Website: bh-photo
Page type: order-tracking
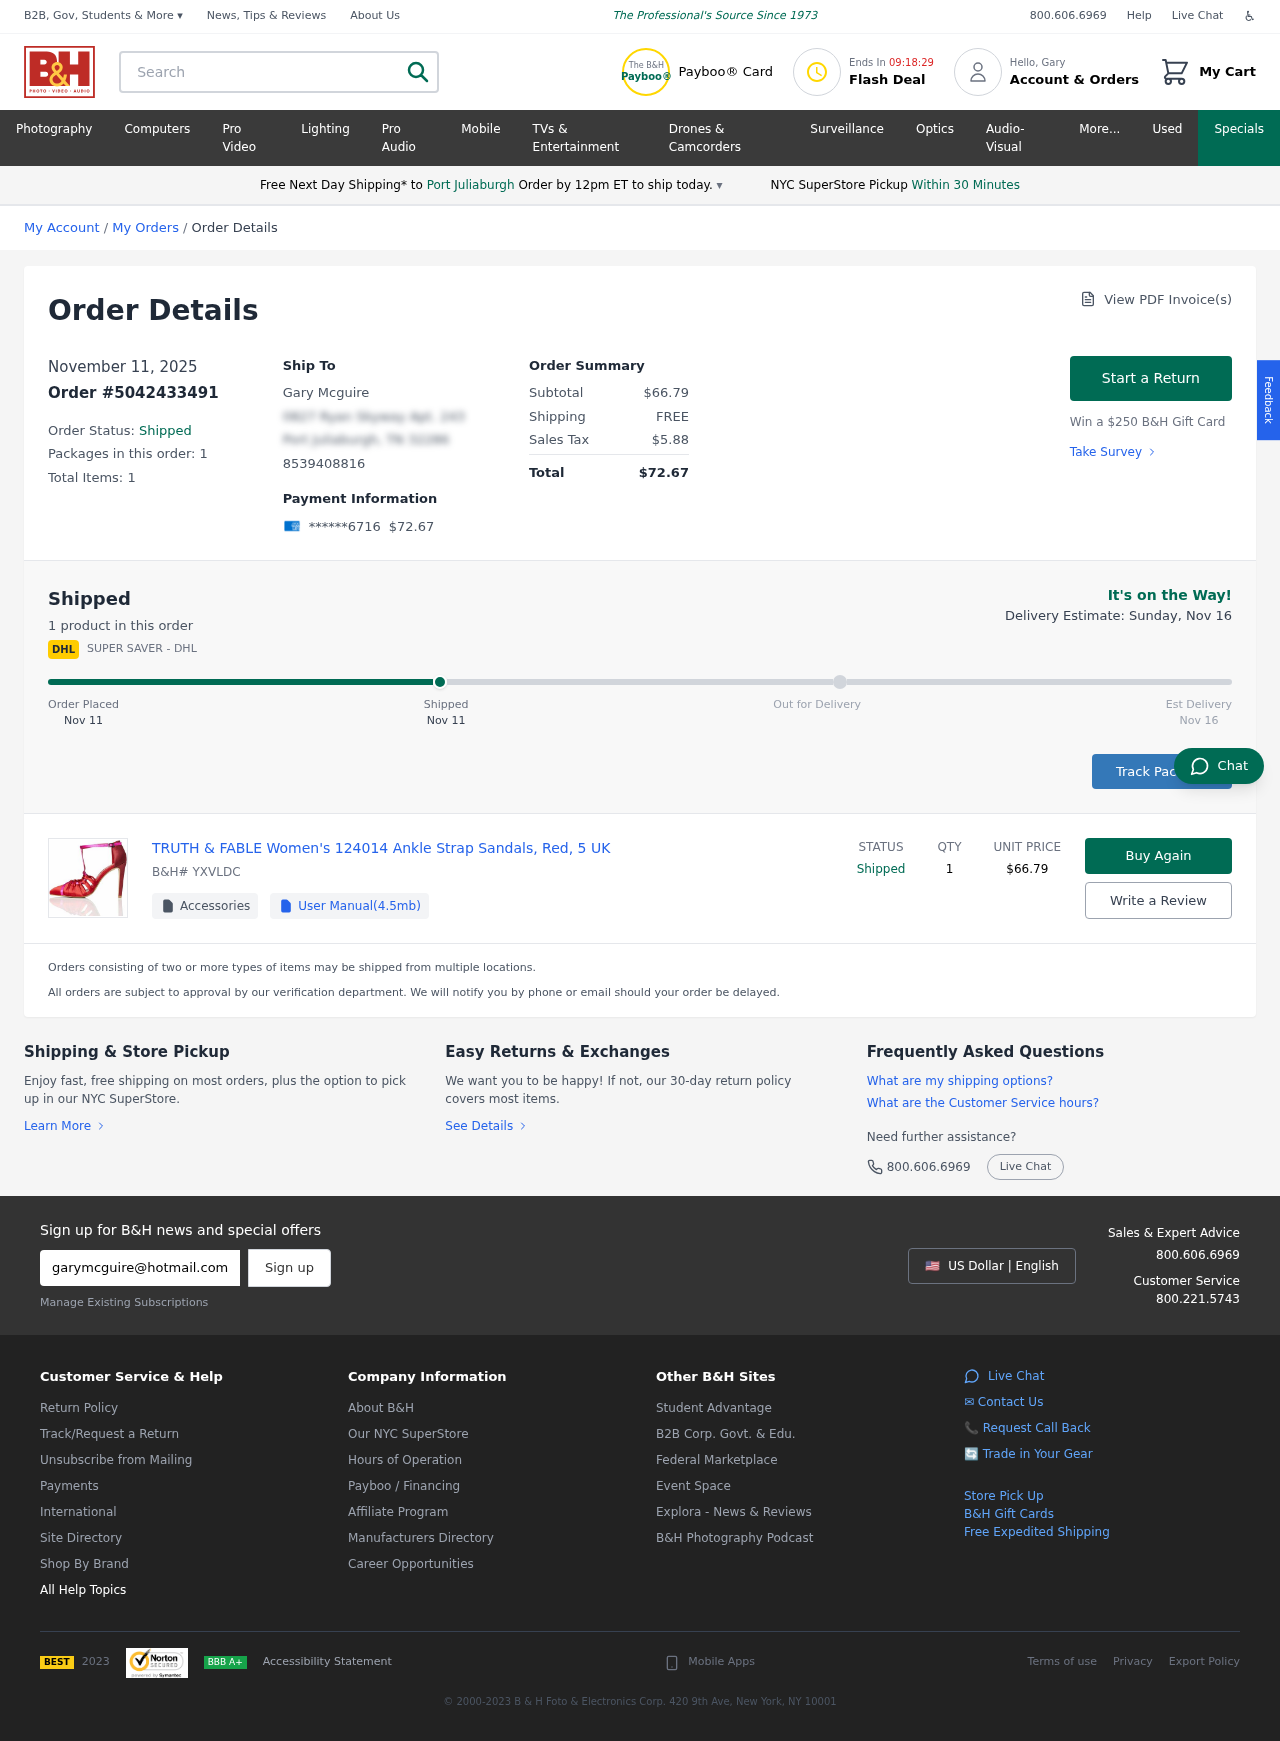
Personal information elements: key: PII_CARD_LAST4
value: ******6716
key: PII_CITY
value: Port Juliaburgh
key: PII_EMAIL
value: garymcguire@hotmail.com
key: PII_FIRSTNAME
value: Gary
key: PII_FULLNAME
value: Gary Mcguire
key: PII_PHONE
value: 8539408816
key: PII_STREET
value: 0827 Ryan Skyway Apt. 243
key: PII_CITY_STATE_ZIP
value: Port Juliaburgh, TN 32286
Product elements: key: PRODUCT1_NAME
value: TRUTH & FABLE Women's 124014 Ankle Strap Sandals, Red, 5 UK
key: PRODUCT1_PRICE
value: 66.79
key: PRODUCT1_QUANTITY
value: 1
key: PRODUCT1_SKU
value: YXVLDC
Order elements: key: ORDER_DATE
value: Nov 11
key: ORDER_DATE
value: November 11, 2025
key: ORDER_ID
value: Order #5042433491
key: ORDER_NUM_PACKAGES
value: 1
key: ORDER_NUM_ITEMS
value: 1
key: ORDER_NUM_ITEMS
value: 1 product
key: ORDER_TOTAL
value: $72.67
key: ORDER_SUBTOTAL
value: $66.79
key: ORDER_SHIPPING_COST
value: FREE
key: ORDER_TAX
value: $5.88
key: ORDER_DELIVERY_DATE
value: Nov 16
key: ORDER_DELIVERY_DATE
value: Delivery Estimate: Sunday, Nov 16
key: ORDER_SHIPPING_DATE
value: Nov 11
Search elements: key: HEADER_SEARCH
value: Search